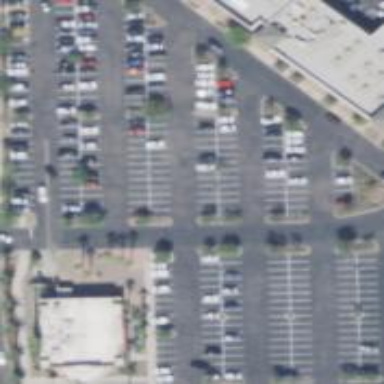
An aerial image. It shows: Parking area with surface.